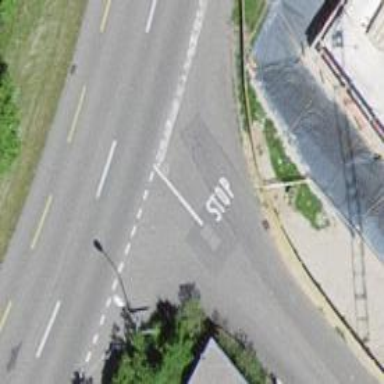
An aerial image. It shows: Road with stop sign.